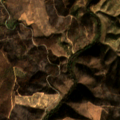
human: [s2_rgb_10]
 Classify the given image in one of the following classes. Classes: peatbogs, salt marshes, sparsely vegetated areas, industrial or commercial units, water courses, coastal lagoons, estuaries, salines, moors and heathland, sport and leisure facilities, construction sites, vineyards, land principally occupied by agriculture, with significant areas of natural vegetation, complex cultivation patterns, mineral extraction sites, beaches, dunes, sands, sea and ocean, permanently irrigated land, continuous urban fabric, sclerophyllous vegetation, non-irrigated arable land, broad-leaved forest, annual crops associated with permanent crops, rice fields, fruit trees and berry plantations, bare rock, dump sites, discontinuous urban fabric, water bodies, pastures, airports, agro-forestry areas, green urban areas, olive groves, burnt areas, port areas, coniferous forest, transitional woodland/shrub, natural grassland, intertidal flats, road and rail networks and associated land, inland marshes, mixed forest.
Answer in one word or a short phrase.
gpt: broad-leaved forest, transitional woodland/shrub